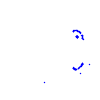
Particle: kaon